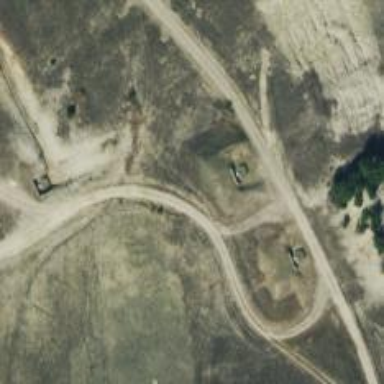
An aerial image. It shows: Military range.